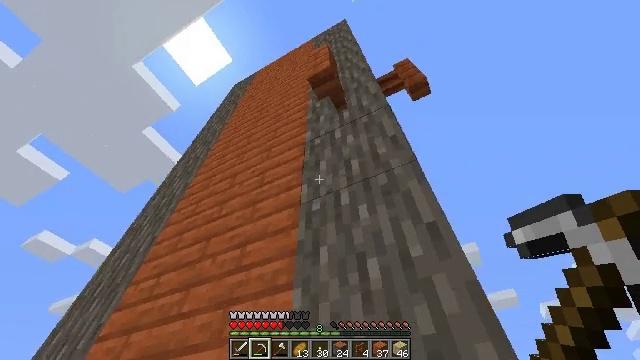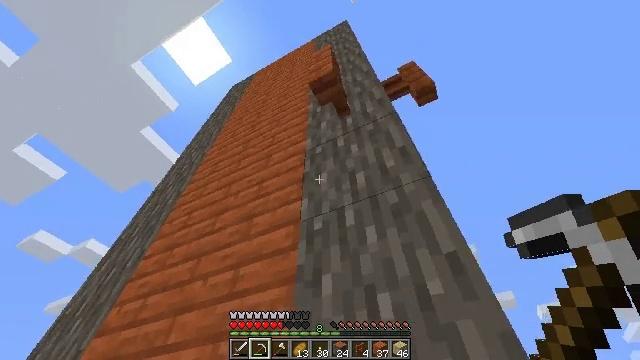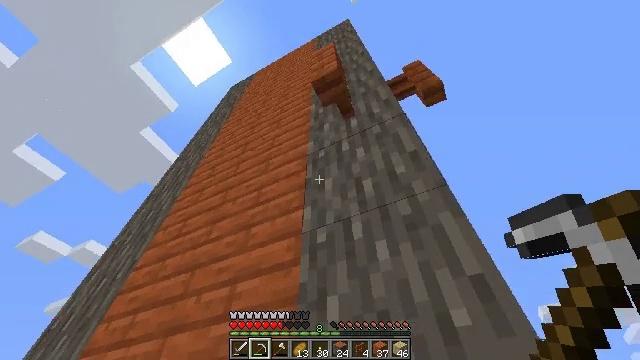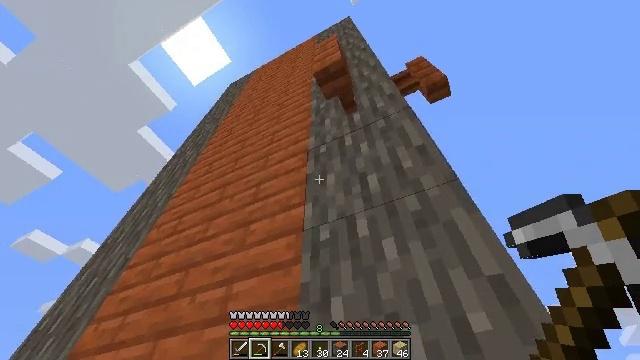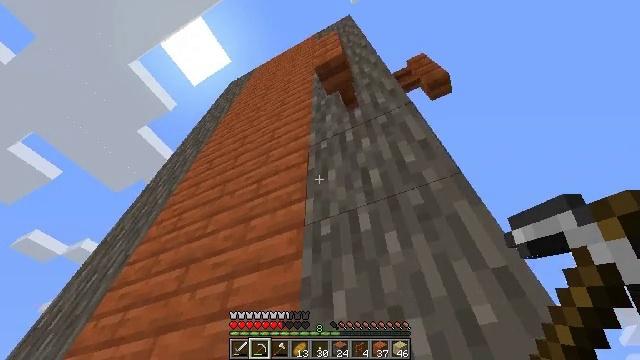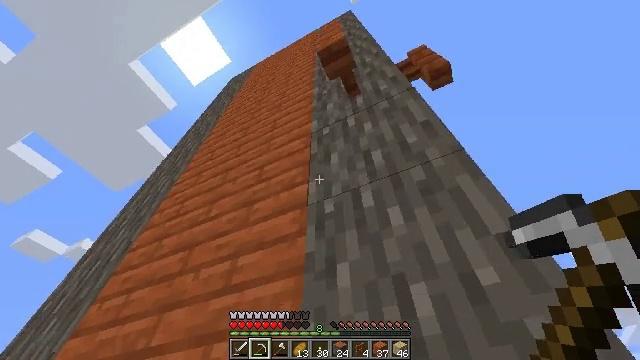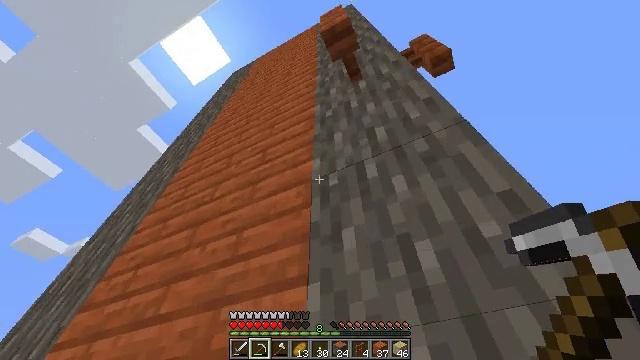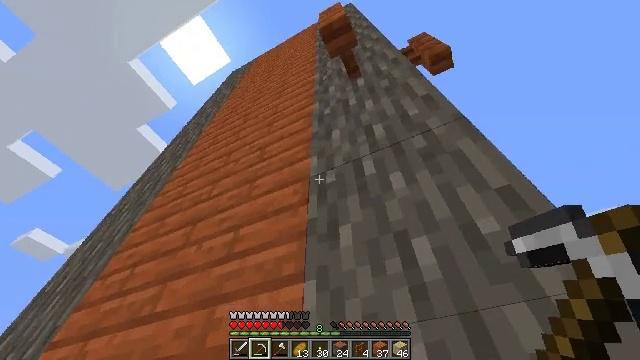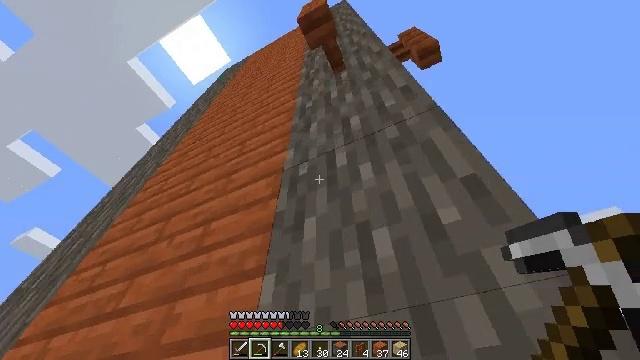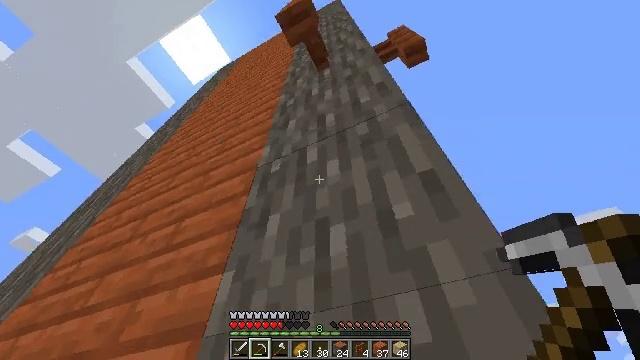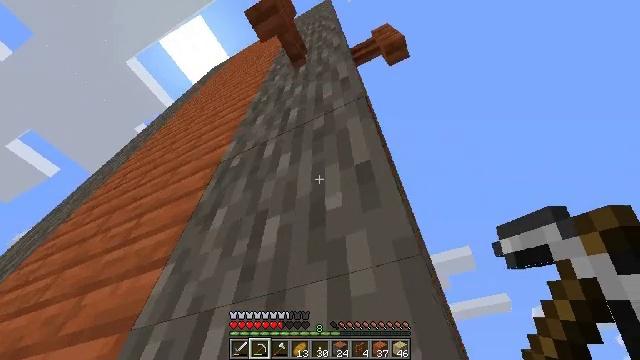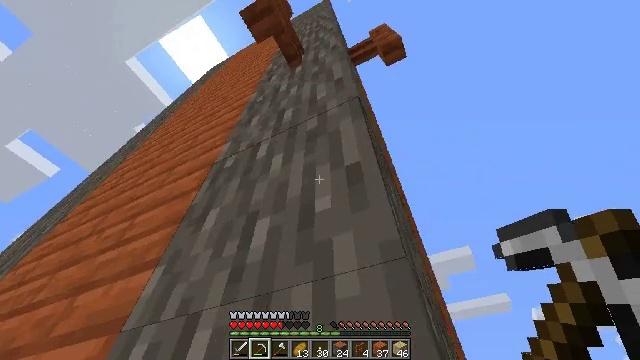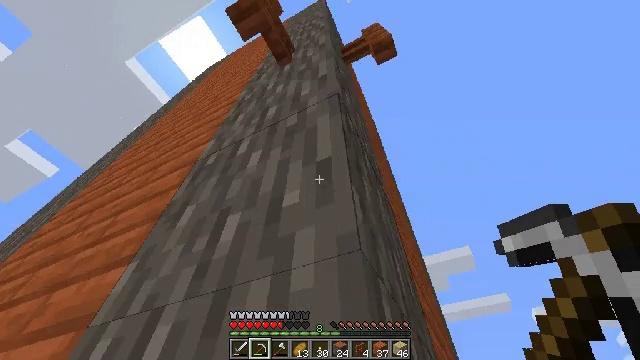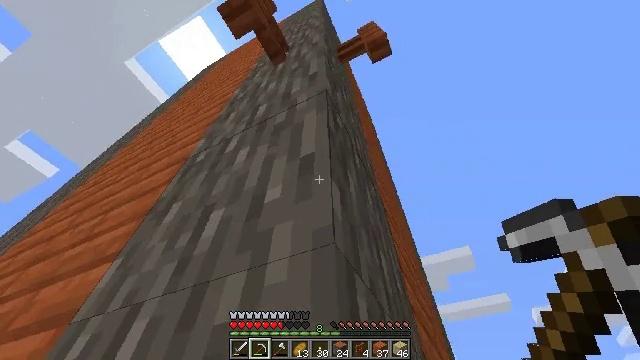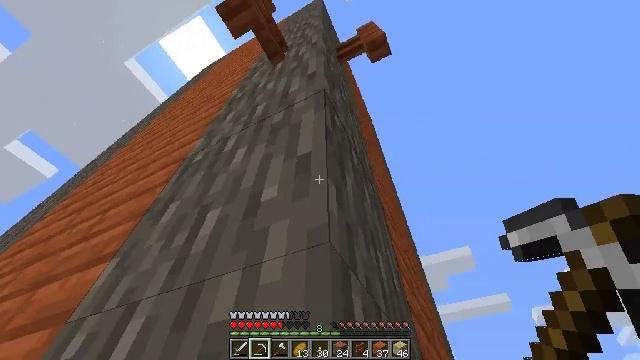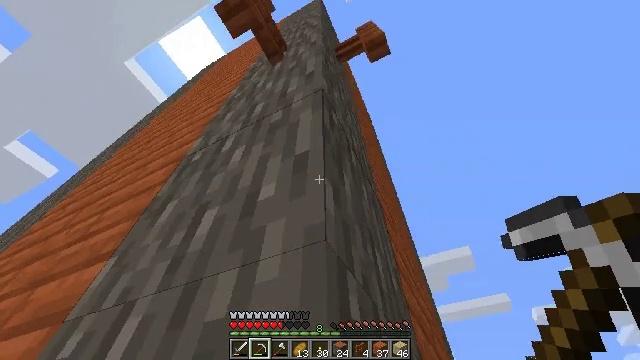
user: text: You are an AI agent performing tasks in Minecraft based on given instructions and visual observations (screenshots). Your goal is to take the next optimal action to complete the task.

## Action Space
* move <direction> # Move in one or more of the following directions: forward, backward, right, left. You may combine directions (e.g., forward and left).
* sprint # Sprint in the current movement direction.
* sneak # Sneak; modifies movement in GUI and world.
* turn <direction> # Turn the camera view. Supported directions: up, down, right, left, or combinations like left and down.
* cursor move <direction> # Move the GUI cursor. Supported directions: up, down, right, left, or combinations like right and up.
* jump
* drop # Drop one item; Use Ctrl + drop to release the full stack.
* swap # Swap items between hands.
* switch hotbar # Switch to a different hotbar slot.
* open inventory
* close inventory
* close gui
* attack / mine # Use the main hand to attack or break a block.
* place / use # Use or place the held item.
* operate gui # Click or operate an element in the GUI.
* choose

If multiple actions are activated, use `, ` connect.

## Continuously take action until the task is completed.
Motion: motion action
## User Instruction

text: Gather the acacia fence.
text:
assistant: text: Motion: move forward, jump
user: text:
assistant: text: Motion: move forward, jump
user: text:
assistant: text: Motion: move forward
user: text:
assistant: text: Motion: move forward
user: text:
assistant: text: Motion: no_op
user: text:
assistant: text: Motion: no_op
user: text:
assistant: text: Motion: move right
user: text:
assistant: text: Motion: move right
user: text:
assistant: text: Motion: move right
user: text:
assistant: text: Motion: move right
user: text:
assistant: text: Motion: no_op
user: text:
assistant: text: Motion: no_op
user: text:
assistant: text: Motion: no_op
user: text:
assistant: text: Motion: no_op
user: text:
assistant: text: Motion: no_op
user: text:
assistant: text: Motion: no_op
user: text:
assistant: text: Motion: turn left and down
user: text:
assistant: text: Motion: turn left and down
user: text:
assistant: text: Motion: no_op
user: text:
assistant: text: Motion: turn up
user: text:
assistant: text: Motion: move back, turn right and up
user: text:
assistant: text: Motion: move back, turn right and up
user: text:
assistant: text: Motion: move back
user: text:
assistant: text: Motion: move back
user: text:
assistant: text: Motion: turn left and up
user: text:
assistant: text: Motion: turn left and up
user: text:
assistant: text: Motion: turn left and up
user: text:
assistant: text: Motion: turn left and up
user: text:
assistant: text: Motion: no_op
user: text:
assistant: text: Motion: no_op